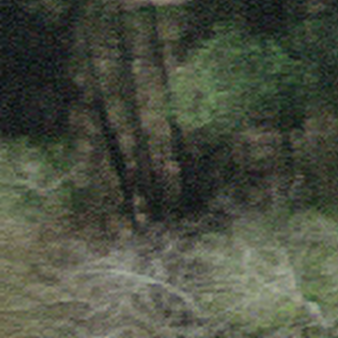
Label: other